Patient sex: F
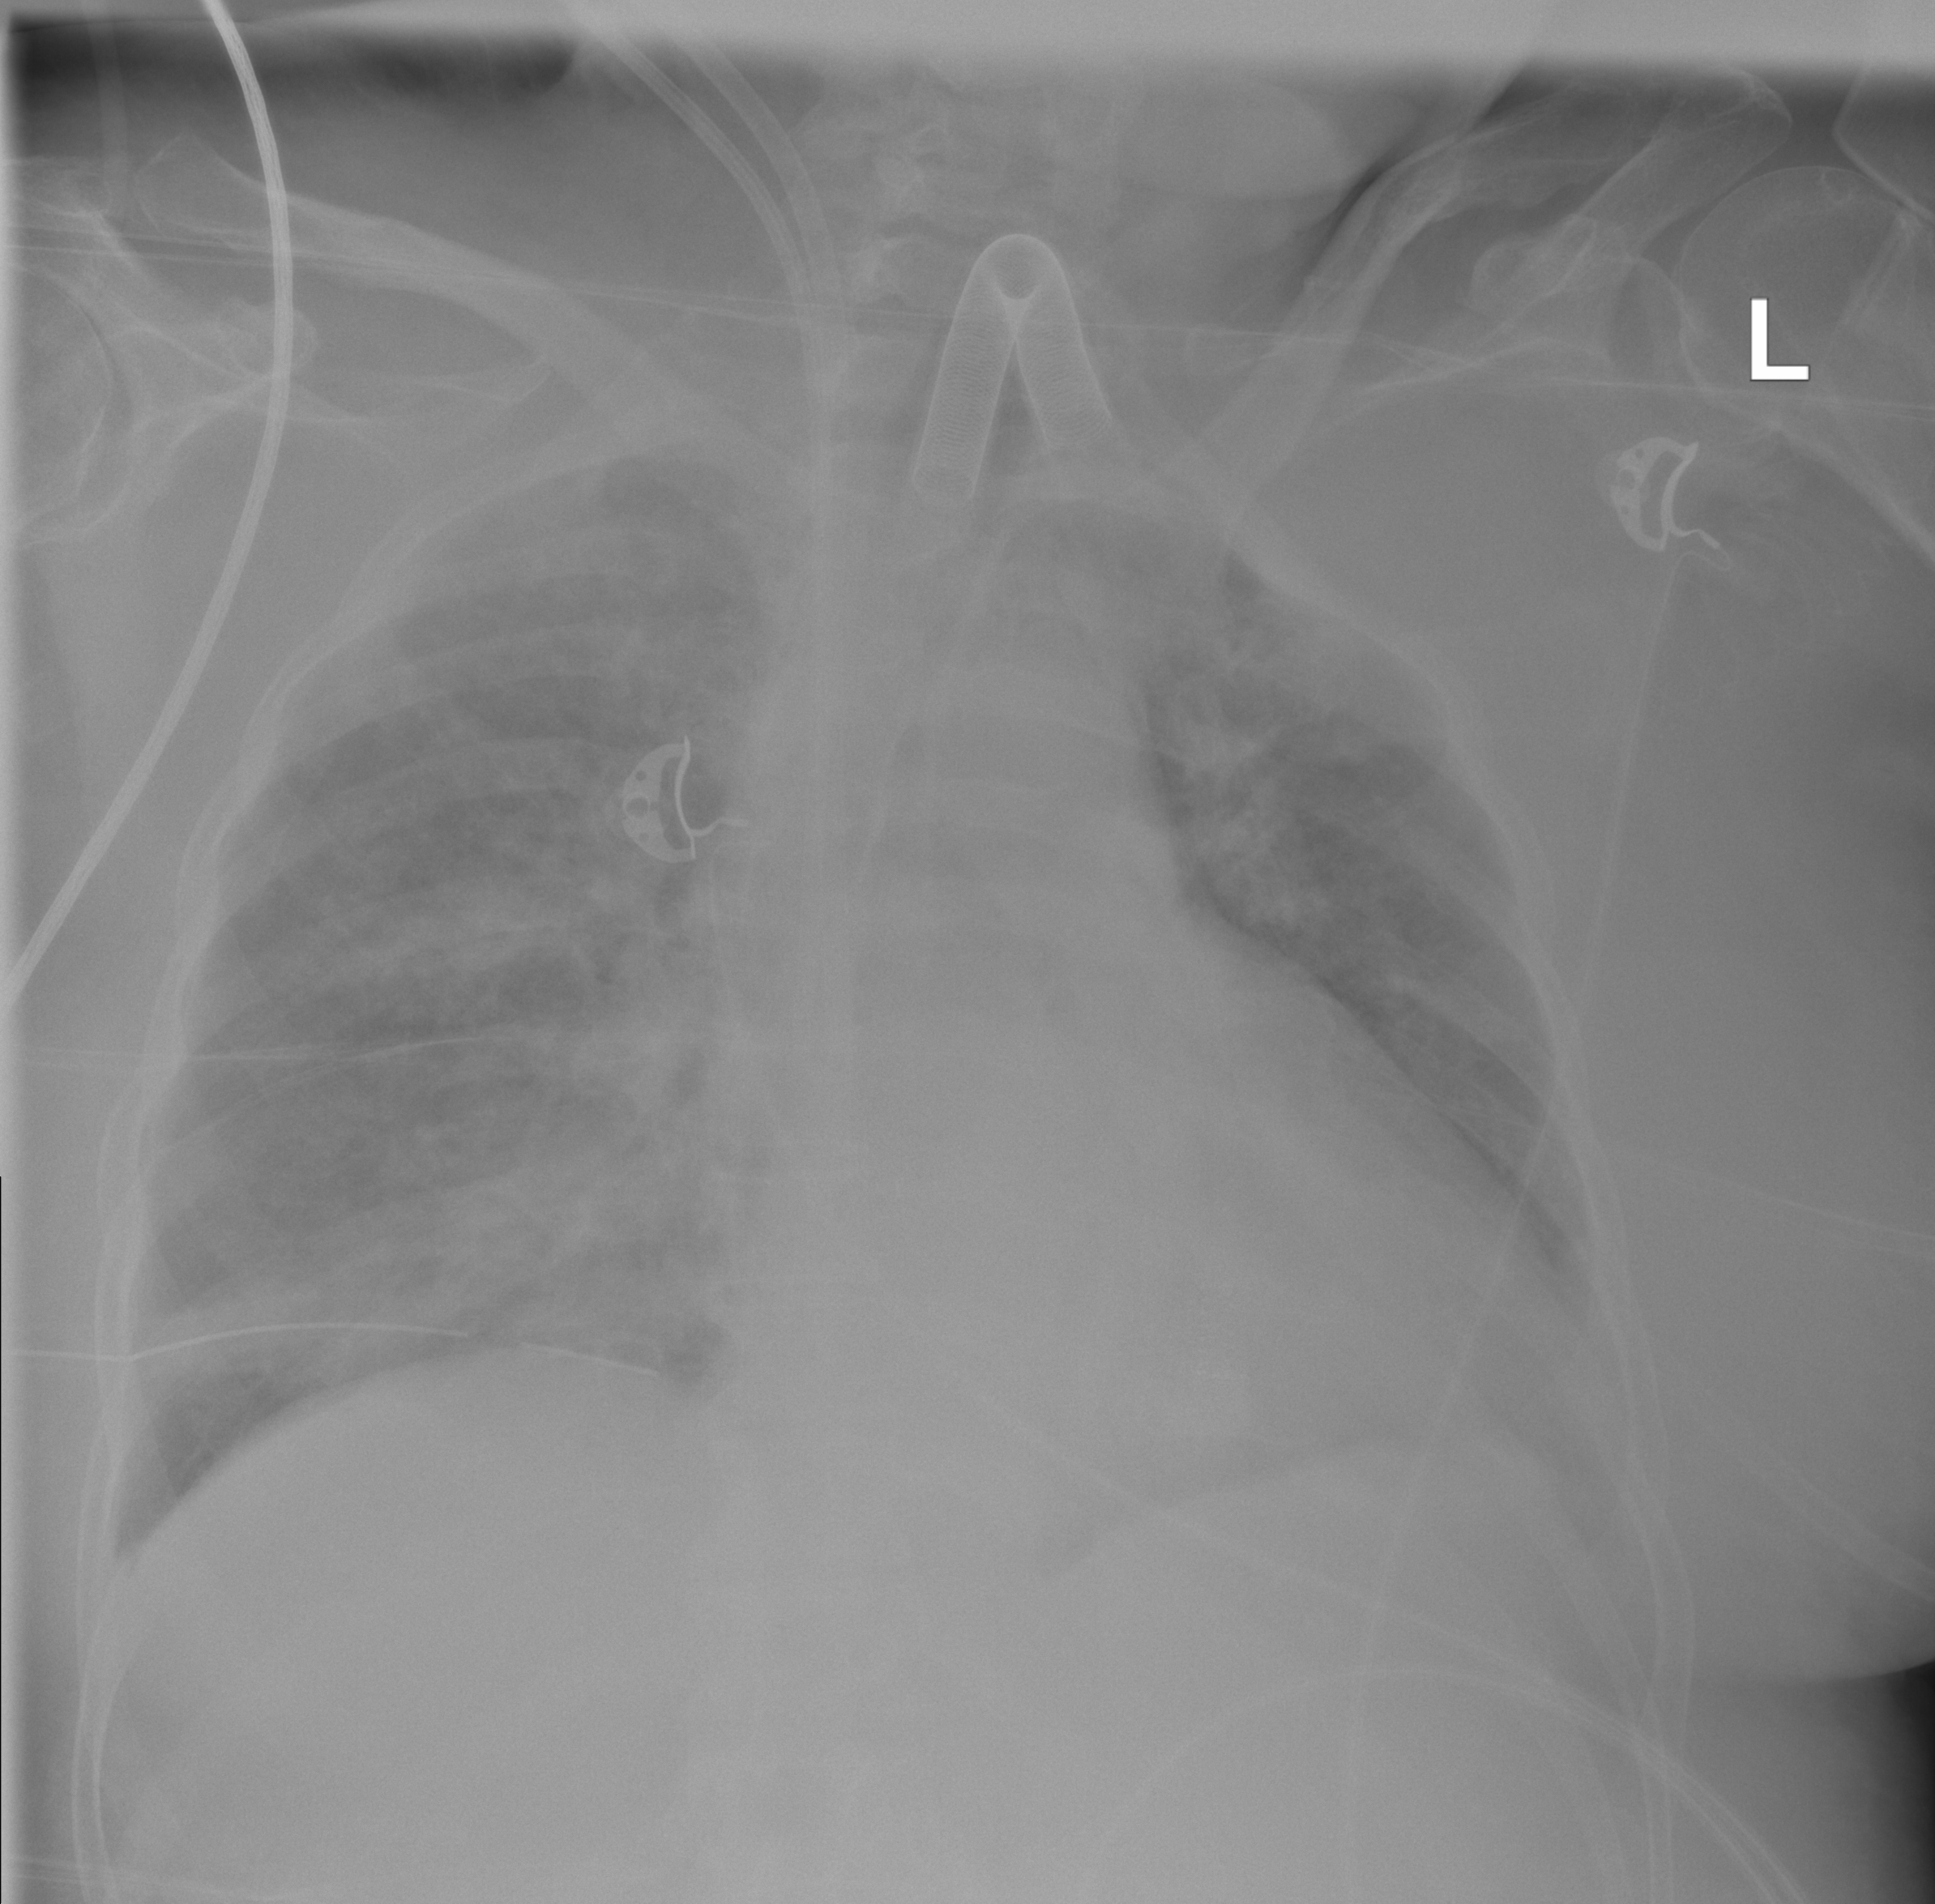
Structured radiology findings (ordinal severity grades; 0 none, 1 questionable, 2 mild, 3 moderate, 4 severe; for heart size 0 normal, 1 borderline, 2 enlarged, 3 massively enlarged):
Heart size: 2
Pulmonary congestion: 3
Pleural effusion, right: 0
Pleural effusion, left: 2
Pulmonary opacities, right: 2
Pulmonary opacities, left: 2
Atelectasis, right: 2
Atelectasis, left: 2